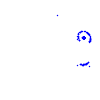
Particle: kaon